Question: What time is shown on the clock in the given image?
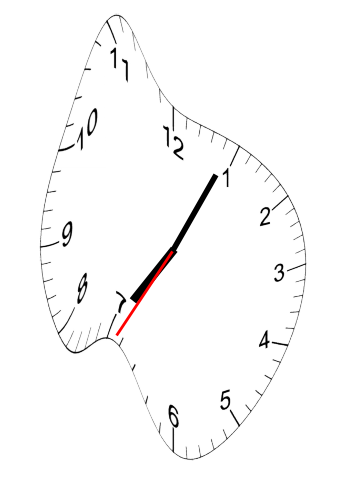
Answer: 07:04:35